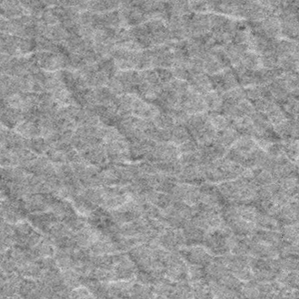
Label: frost